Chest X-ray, PA view. Patient: 56 years old, sex F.
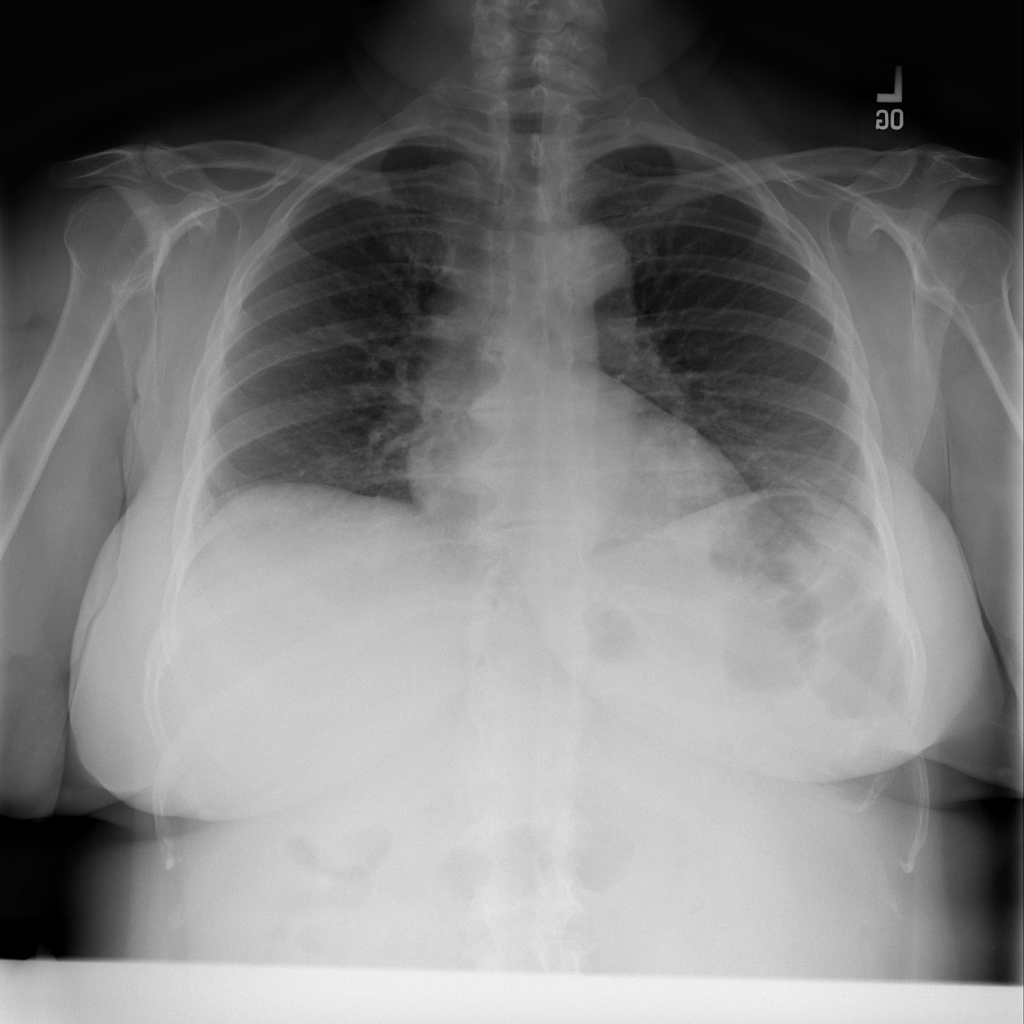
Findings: No Finding